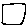
Label: square